Brain MRI study timepoint: preop
T1CE (contrast-enhanced T1) slice:
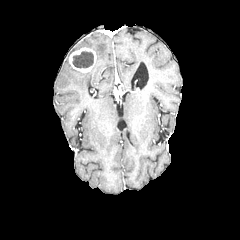
T2-FLAIR slice:
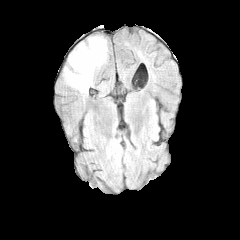